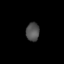
Tissue: lung
Cell type: T cells
Senescence score: 0.1697
Nuclear area (px): 244
Mean DAPI intensity: 80.266